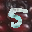
Label: 5